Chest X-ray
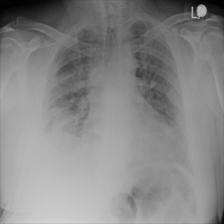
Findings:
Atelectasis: positive
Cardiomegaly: negative
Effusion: negative
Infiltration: negative
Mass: negative
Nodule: positive
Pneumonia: negative
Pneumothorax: negative
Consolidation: negative
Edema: negative
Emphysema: negative
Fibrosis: negative
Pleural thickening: negative
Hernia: negative